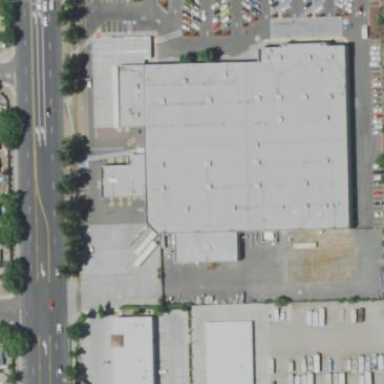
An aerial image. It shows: Commercial building housing supermarket.